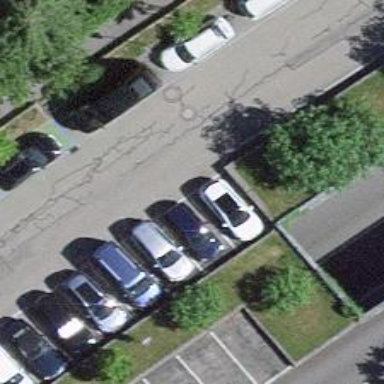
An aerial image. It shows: Street-side parking lot with asphalt surface.